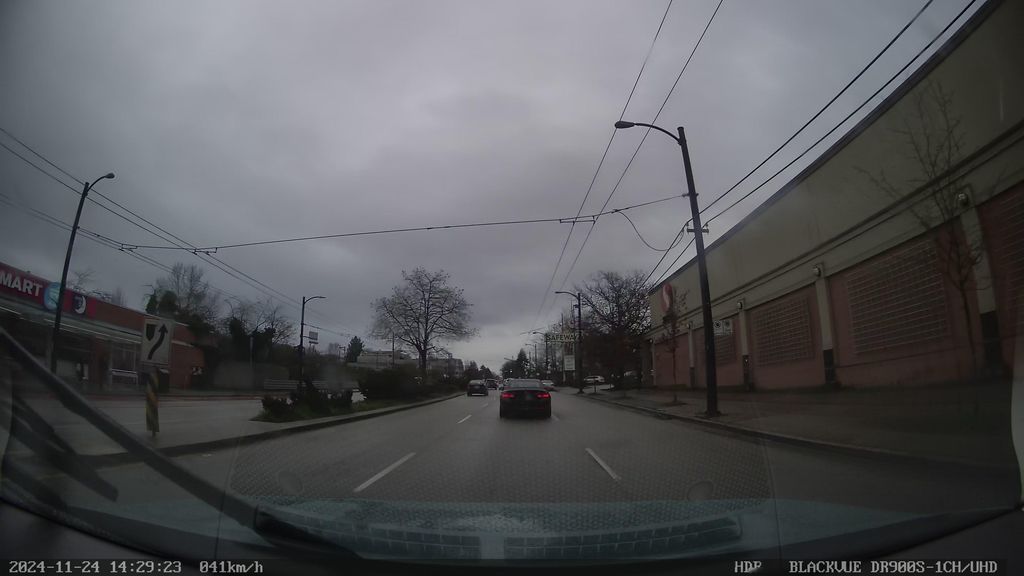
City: vancouver